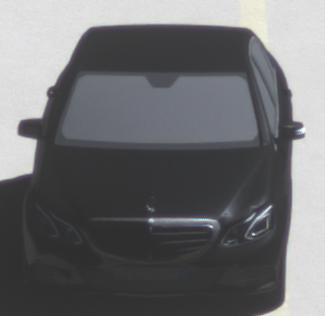
Make: Mercedes-Benz
Model: E 200
Detailed model: E-Class (212) Limousine
Model produced from: 2013/04
Model produced until: 2015/10
Doors: 4
Color: black
Road condition: dry road
Daytime: midday
Contrast: high contrast